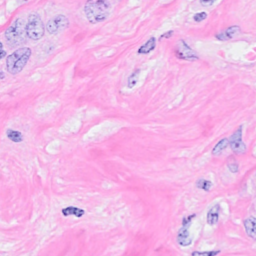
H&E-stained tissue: Breast